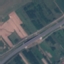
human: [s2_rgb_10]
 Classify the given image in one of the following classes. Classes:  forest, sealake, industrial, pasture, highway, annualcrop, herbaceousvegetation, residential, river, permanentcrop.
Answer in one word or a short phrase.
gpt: Highway